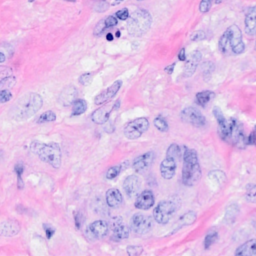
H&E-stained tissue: Breast